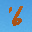
Label: 6